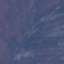
Land use / land cover: HerbaceousVegetation